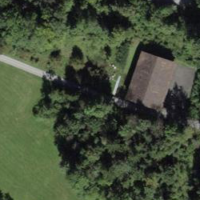
EUNIS habitat code: 43
Species observed at this site:
Campanula glomerata